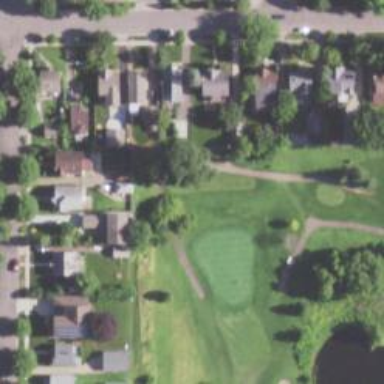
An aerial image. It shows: Path designated for golf carts.